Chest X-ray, PA view. Patient: 17 years old, sex F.
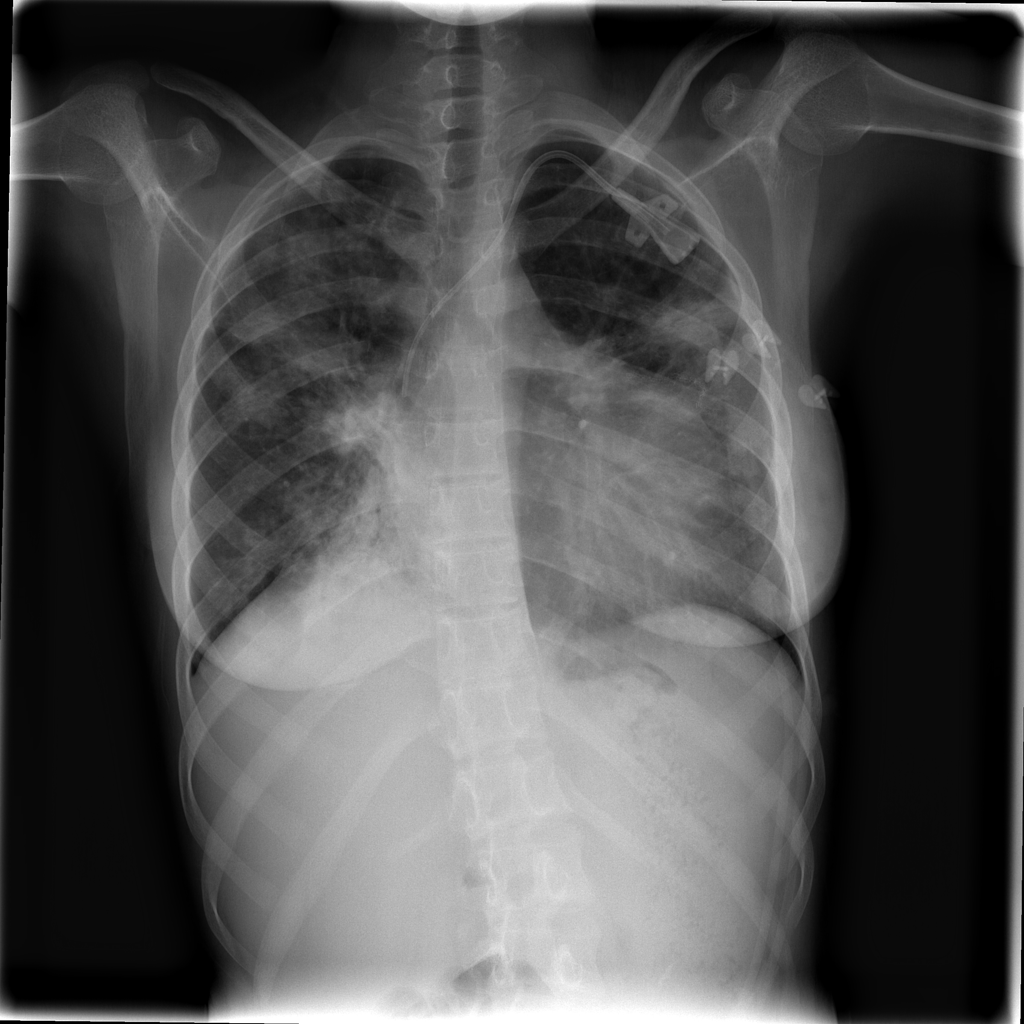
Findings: No Finding